Interaction volume radius: 10 \u00c5
Interaction volume height: 15 \u00c5
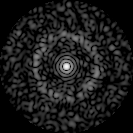
Disorder parameter: 0.8577